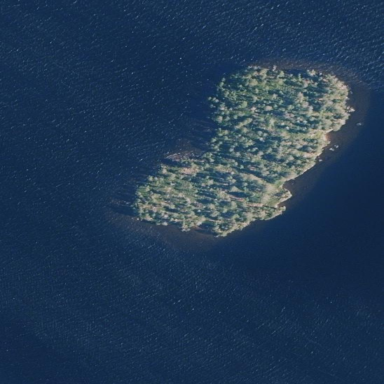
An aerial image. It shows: Islet.